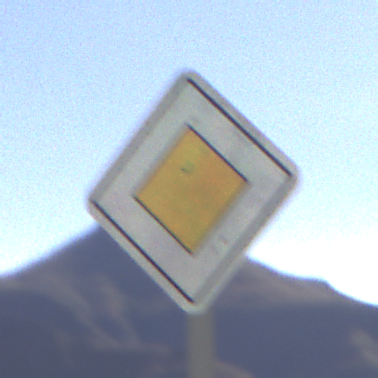
Verkehrszeichen: Vorfahrtsstrasse
Umgebung: Outdoor, Nature
Tageszeit: Midday
Wetter: Clear
Licht: Natural
Jahreszeit: NotSpecified
Kontrast: HighContrast